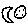
Label: moon